Question: I am trying to run a pwershell script from excel, which i can do and it works, but the powershell window does not show the information from the write-host comands in the script. If i run the file from the cmd prompt i get all the write-host texts appearing in the console window, like below.
Powershell run from command prompt
[]
However if i use this code from excel.
'''
Sub RunAndGetCmd()
strCommand = "Powershell -File ""C:\PSFiles\TestOutput.ps1"""
Set WshShell = CreateObject("WScript.Shell")
Set WshShellExec = WshShell.Exec(strCommand)
End Sub
'''
I get no texts shown in the console window, just the a flashing cursor like the following
Same Powershell ran from excel
<URL>
I know the script runs and dooes everything, but i would like to output the texts as the script runs so i can see how far it has gotten.
Any ideas greatly appreciated.
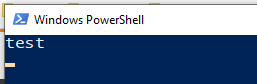
Answer: The 'WScript.Shell' <URL> gets redirected instead of being displayed in the external application's window.
If you want the output displayed in the application's window you can use the <URL> method instead - e.g.
'''
Option Explicit
Sub RunAndGetCmd()
Dim strCommand As String
Dim WshShell As Object
strCommand = "Powershell -File ""C:\PSFiles\TestOutput.ps1"""
Set WshShell = CreateObject("WScript.Shell")
WshShell.Run strCommand
End Sub
'''
but if you're doing that, you might as well just use the built-in VBA <URL> function:
'''
Option Explicit
Sub RunAndGetCmd()
Dim strCommand As String
strCommand = "Powershell -File ""C:\PSFiles\TestOutput.ps1"""
VBA.Shell strCommand
End Sub
'''
Note also that you might want an '-ExecutionPolicy RemoteSigned' in your command in case the machine has it set to Restricted:
'''
strCommand = "Powershell -ExecutionPolicy RemoteSigned -File ""C:\PSFiles\TestOutput.ps1"""
'''